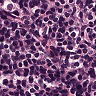
Metastatic tissue present: no